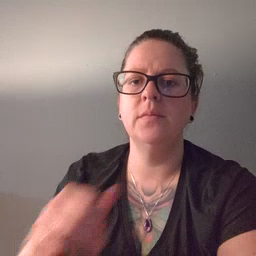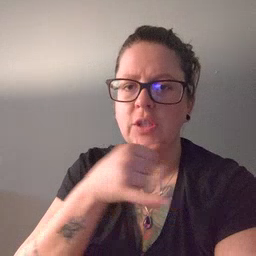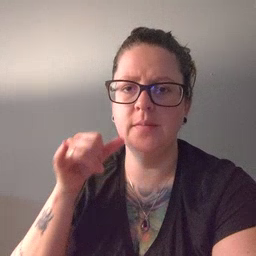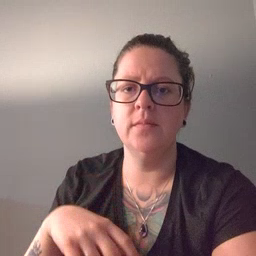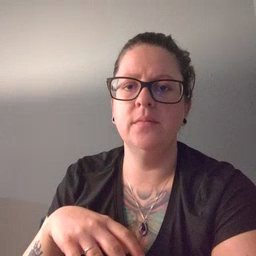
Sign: jeans